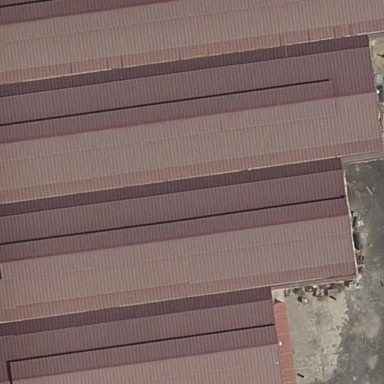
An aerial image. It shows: Industrial building.